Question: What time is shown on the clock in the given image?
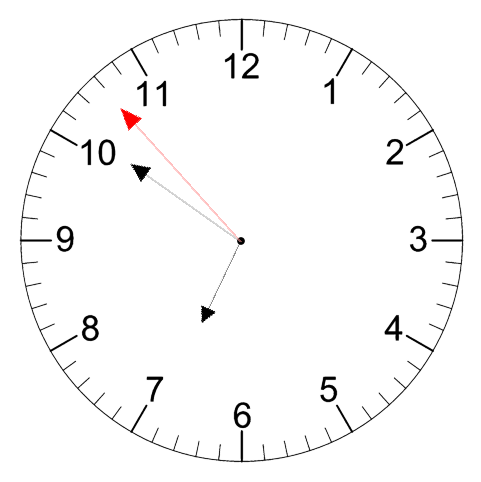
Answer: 06:50:53